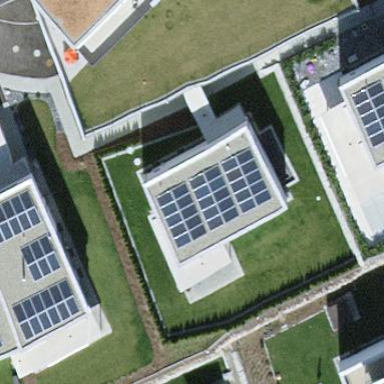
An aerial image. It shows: Solar photovoltaic panel generating electricity through small installation.